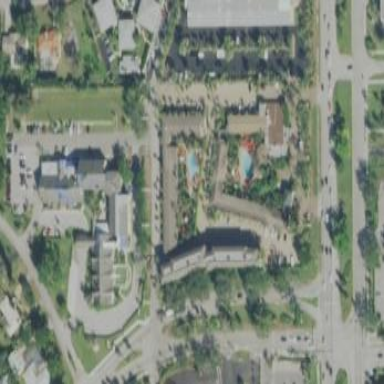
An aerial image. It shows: Hotel.